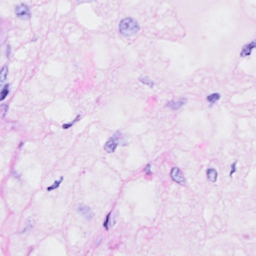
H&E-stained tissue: Breast